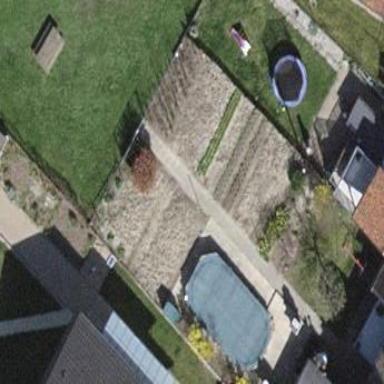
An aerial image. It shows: Garden area designed specifically for growing vegetables.